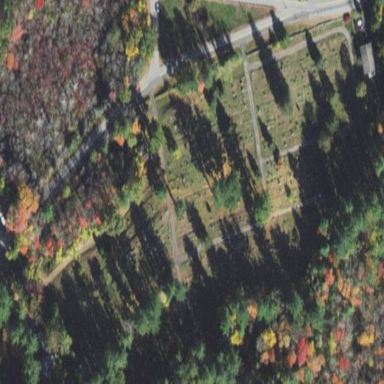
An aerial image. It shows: Cemetery with historic significance.